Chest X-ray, AP view. Patient: 76 years old, sex M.
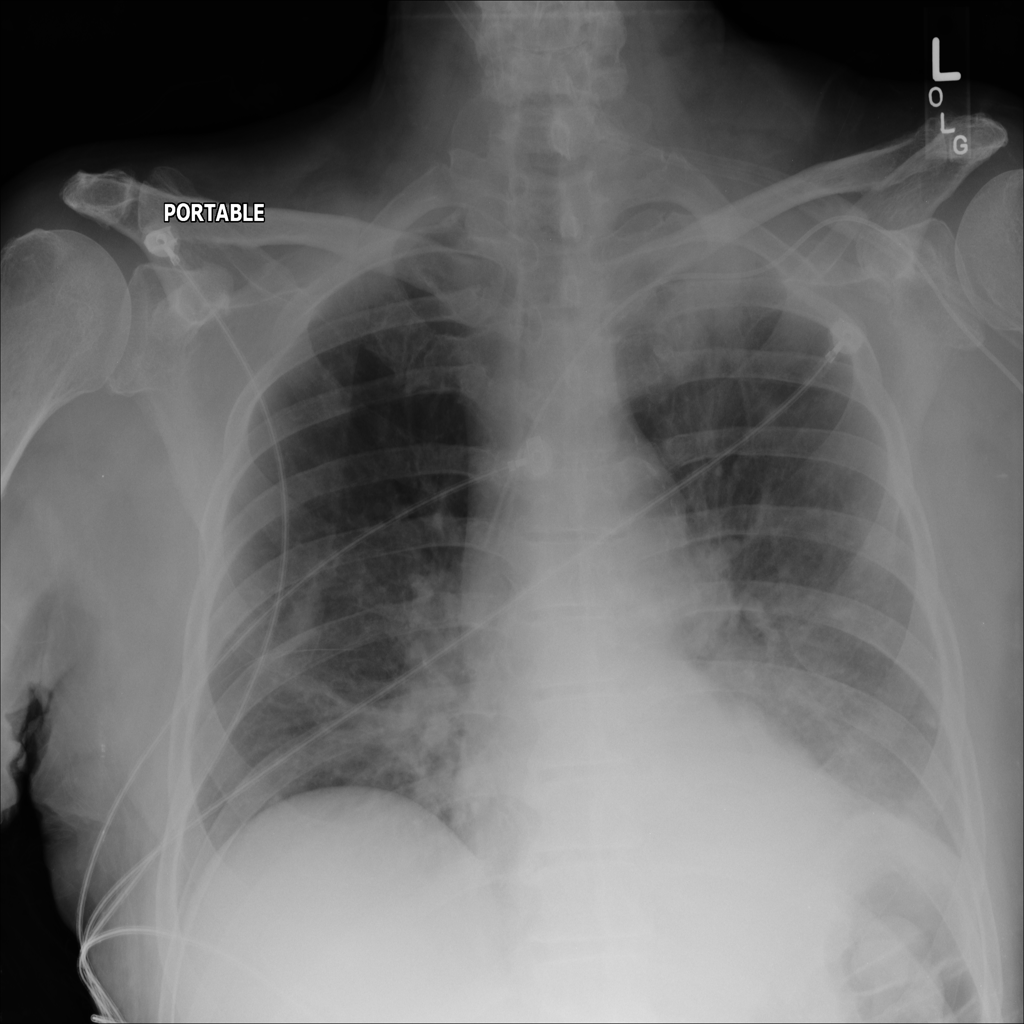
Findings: Atelectasis, Effusion, Infiltration